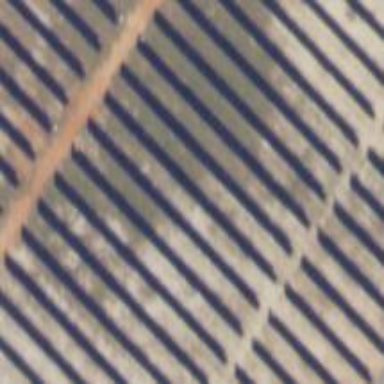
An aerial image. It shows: Solar power generator utilizing photovoltaic technology with solar photovoltaic panels.